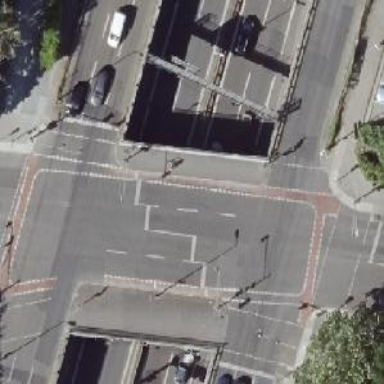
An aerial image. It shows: Tertiary road with asphalt surface. There is separate sidewalk and cycle lane on both sides of the road.